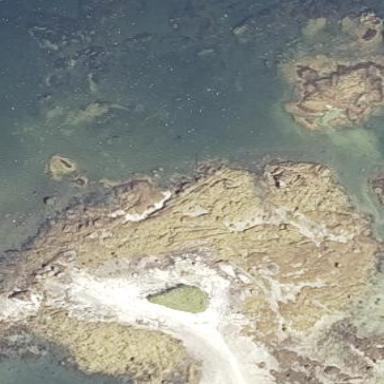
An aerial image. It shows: Island with natural coastline.